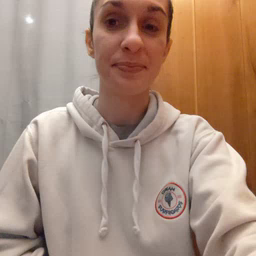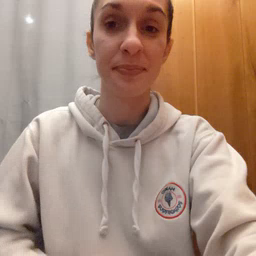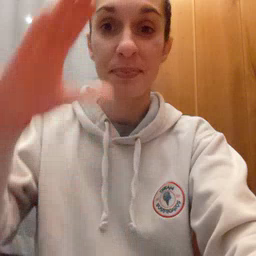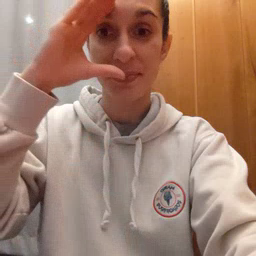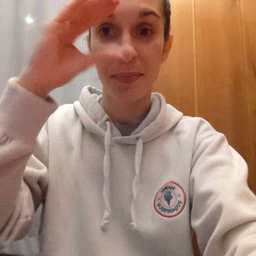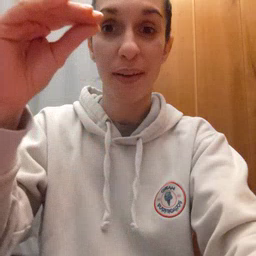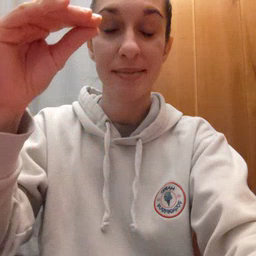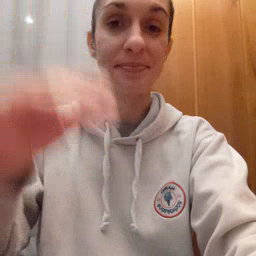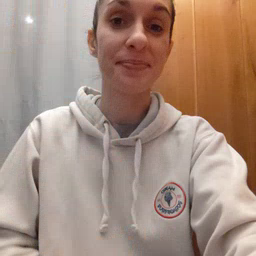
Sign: boy